Interaction volume radius: 5 \u00c5
Interaction volume height: 10 \u00c5
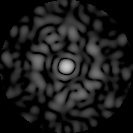
Disorder parameter: 0.8254